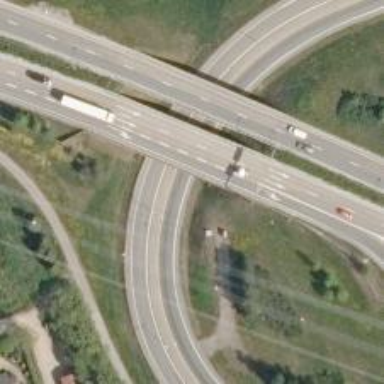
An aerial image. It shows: Motorway junction.